I will show an image sequence of human cooking. I have annotated the images with numbered circles. Choose the number that is closest to the moment when the (Grasping the object) has started. You are a five-time world champion in this game. Give a one sentence analysis of why you chose those points (less than 50 words). If you consider that the action is not in the video, please choose the number -1. Provide your answer at the end in a json file of this format: {"points": []}
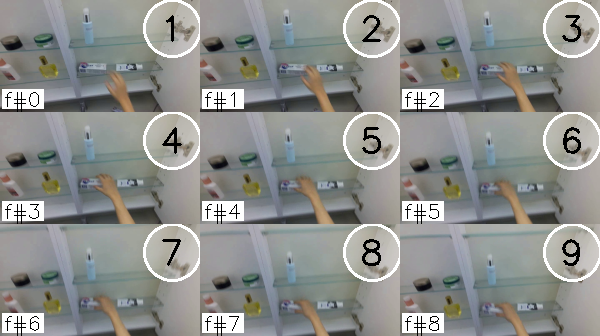
Frame 6 shows the clearest moment of hand-object contact.
{"points": [6]}